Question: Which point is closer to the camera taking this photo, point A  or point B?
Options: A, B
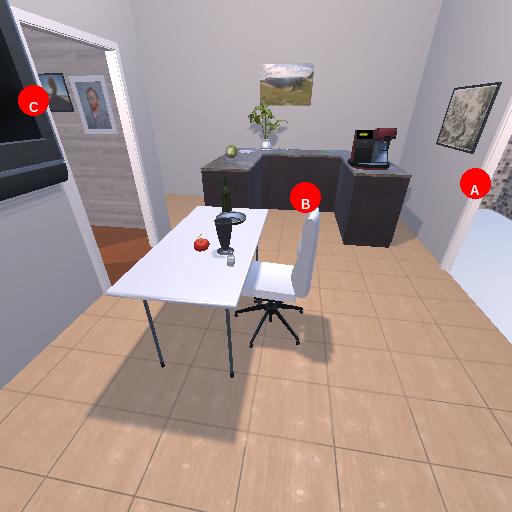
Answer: A